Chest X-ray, PA view. Patient: 36 years old, sex F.
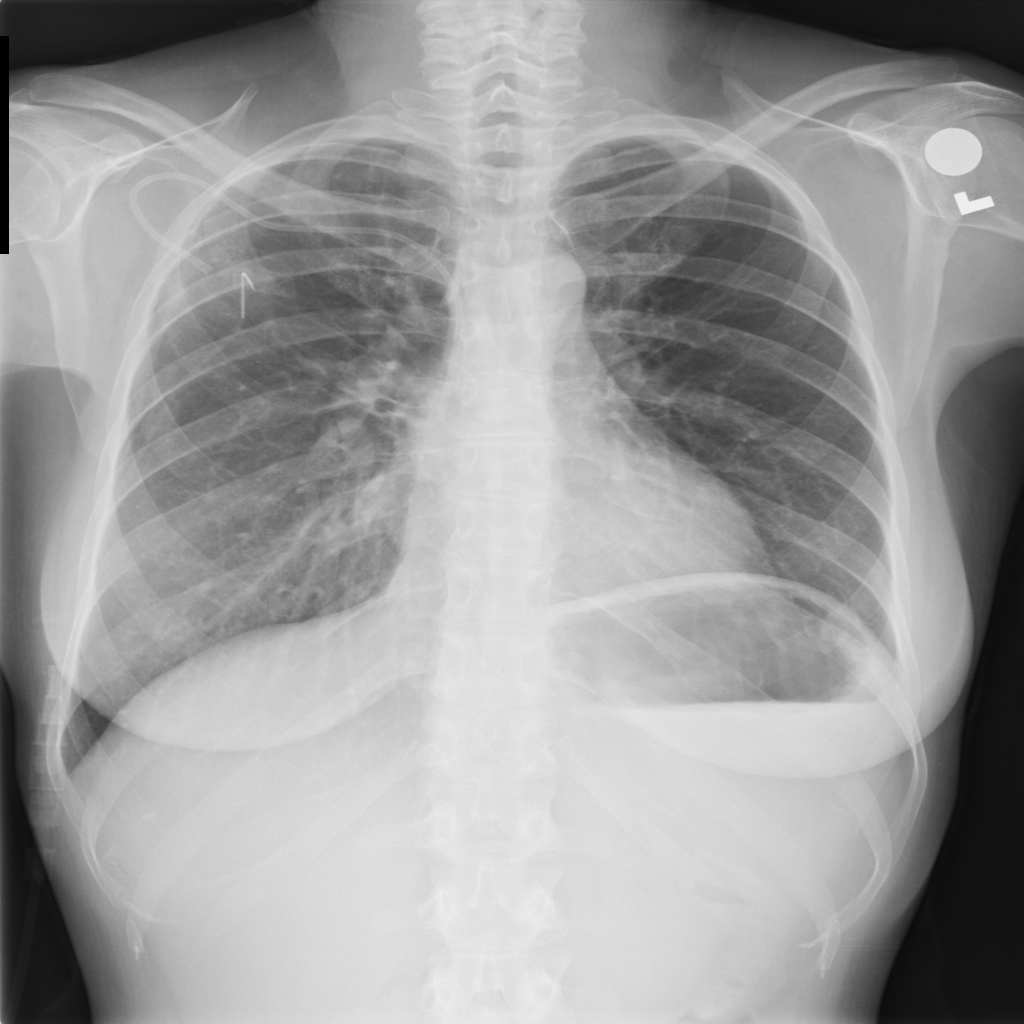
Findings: No Finding